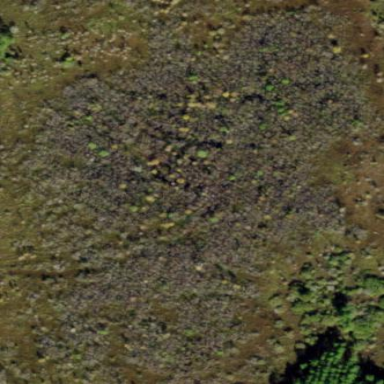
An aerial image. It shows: Swamp wetland characterized by needle-leaved vegetation.